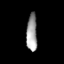
Tissue: lung
Cell type: Endothelial cells
Senescence score: 0.6591
Nuclear area (px): 392
Mean DAPI intensity: 157.102